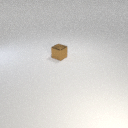
small brown metal cube